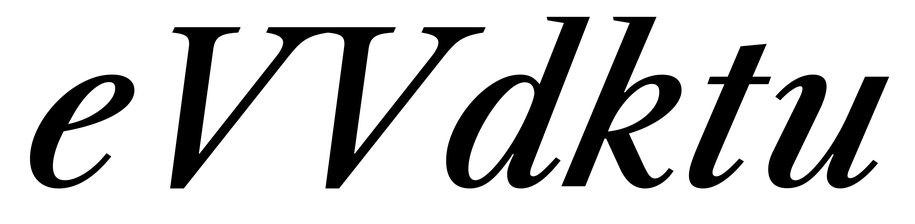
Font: LibreCaslonText-Italic_Medium_Italic